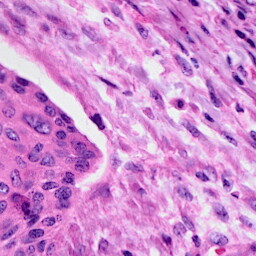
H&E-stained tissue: Cervix